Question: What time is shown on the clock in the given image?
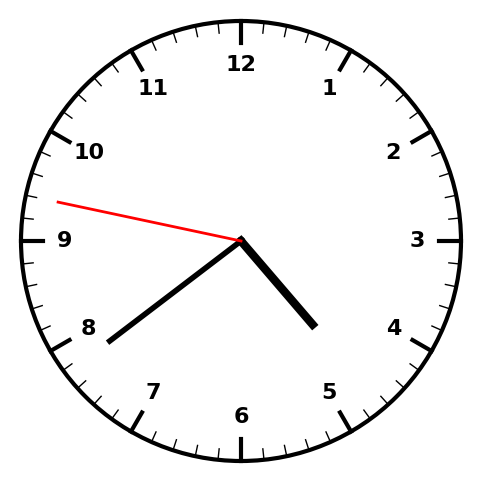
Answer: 04:38:47